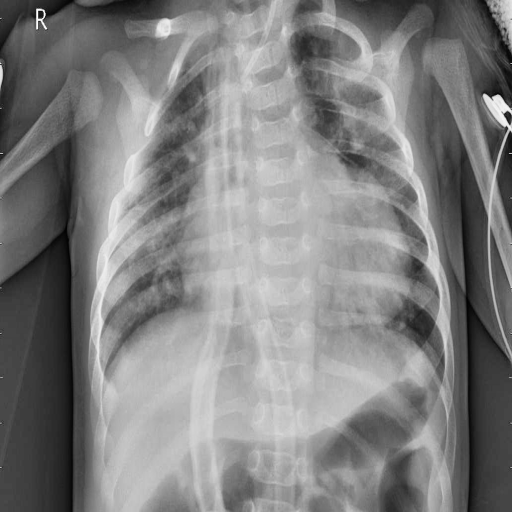
Finding: PNEUMONIA